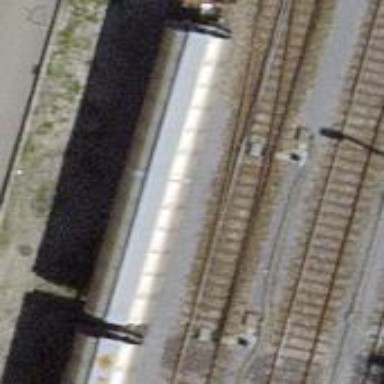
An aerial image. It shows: Disused railway spur with 1 track and electrified contact line.